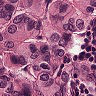
Metastatic tissue present: yes